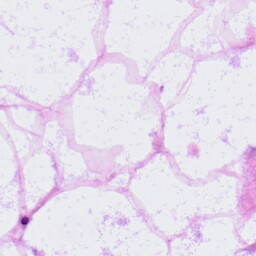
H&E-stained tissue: LymphNode